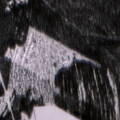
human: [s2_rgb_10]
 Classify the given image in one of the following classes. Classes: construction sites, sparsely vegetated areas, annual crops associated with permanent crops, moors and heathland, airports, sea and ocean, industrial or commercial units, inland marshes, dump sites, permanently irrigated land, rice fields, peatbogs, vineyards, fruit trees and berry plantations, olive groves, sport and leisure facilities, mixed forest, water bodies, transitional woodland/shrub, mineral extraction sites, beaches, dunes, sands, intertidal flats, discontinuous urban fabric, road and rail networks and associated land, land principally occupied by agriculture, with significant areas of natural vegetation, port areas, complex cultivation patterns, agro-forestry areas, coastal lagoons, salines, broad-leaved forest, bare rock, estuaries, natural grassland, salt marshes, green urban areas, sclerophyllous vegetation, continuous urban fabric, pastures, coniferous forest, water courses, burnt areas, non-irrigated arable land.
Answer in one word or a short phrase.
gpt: non-irrigated arable land, coniferous forest, mixed forest, transitional woodland/shrub